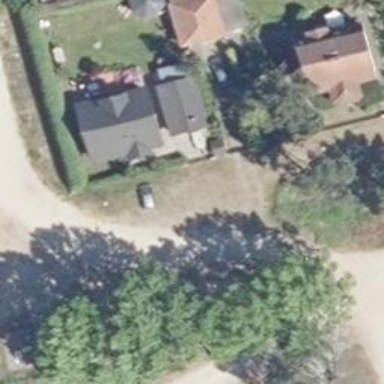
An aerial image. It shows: Residential road.